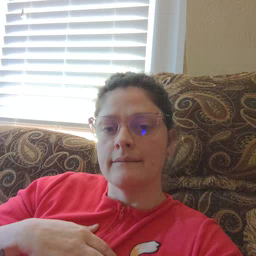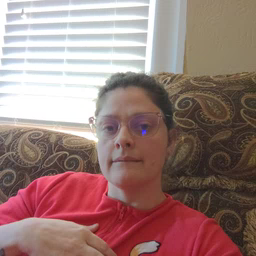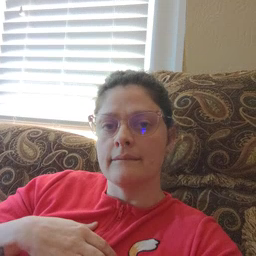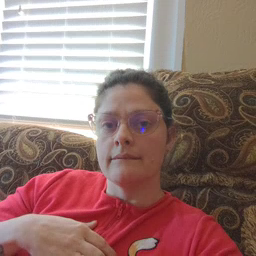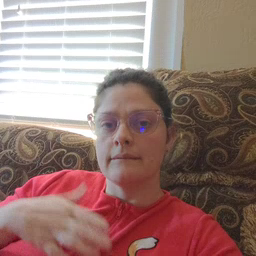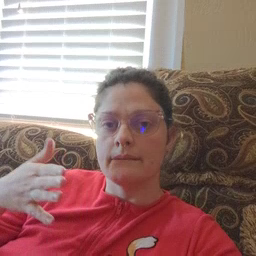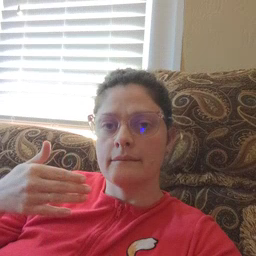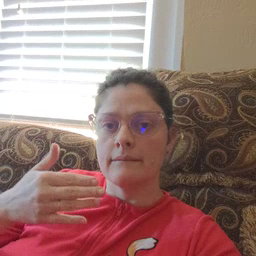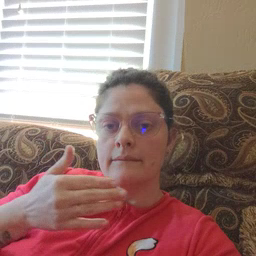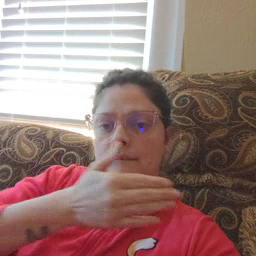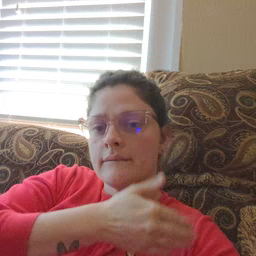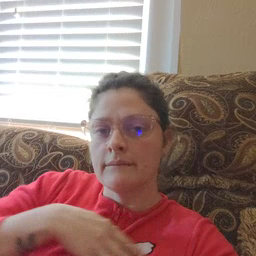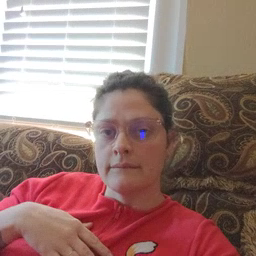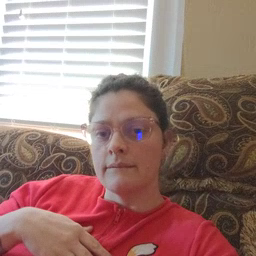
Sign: fish